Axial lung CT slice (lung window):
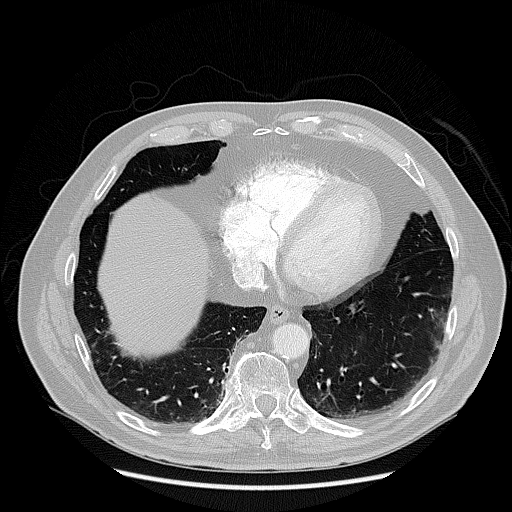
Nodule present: no